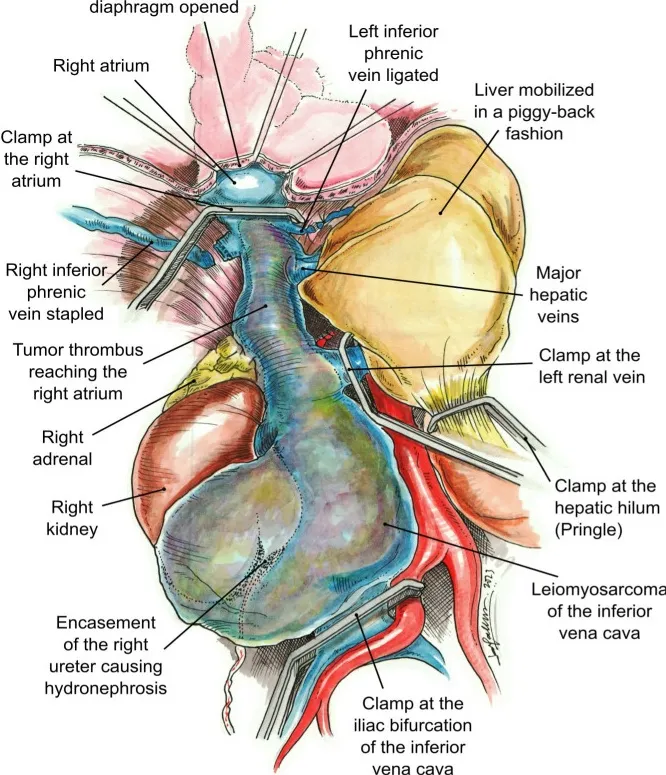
Vascular control. The clamps have been placed at the right atrium, iliac bifurcation of the inferior vena cava, left renal vein, and hepatic hilum (Pringle maneuver).
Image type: radiology (ct)